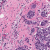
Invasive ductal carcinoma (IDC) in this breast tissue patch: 0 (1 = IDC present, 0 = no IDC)